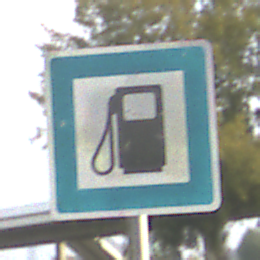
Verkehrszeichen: Tankstelle
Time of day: SunriseSunset
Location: Outdoor (Suburban)
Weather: PartlyCloudy
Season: NotSpecified
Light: Natural